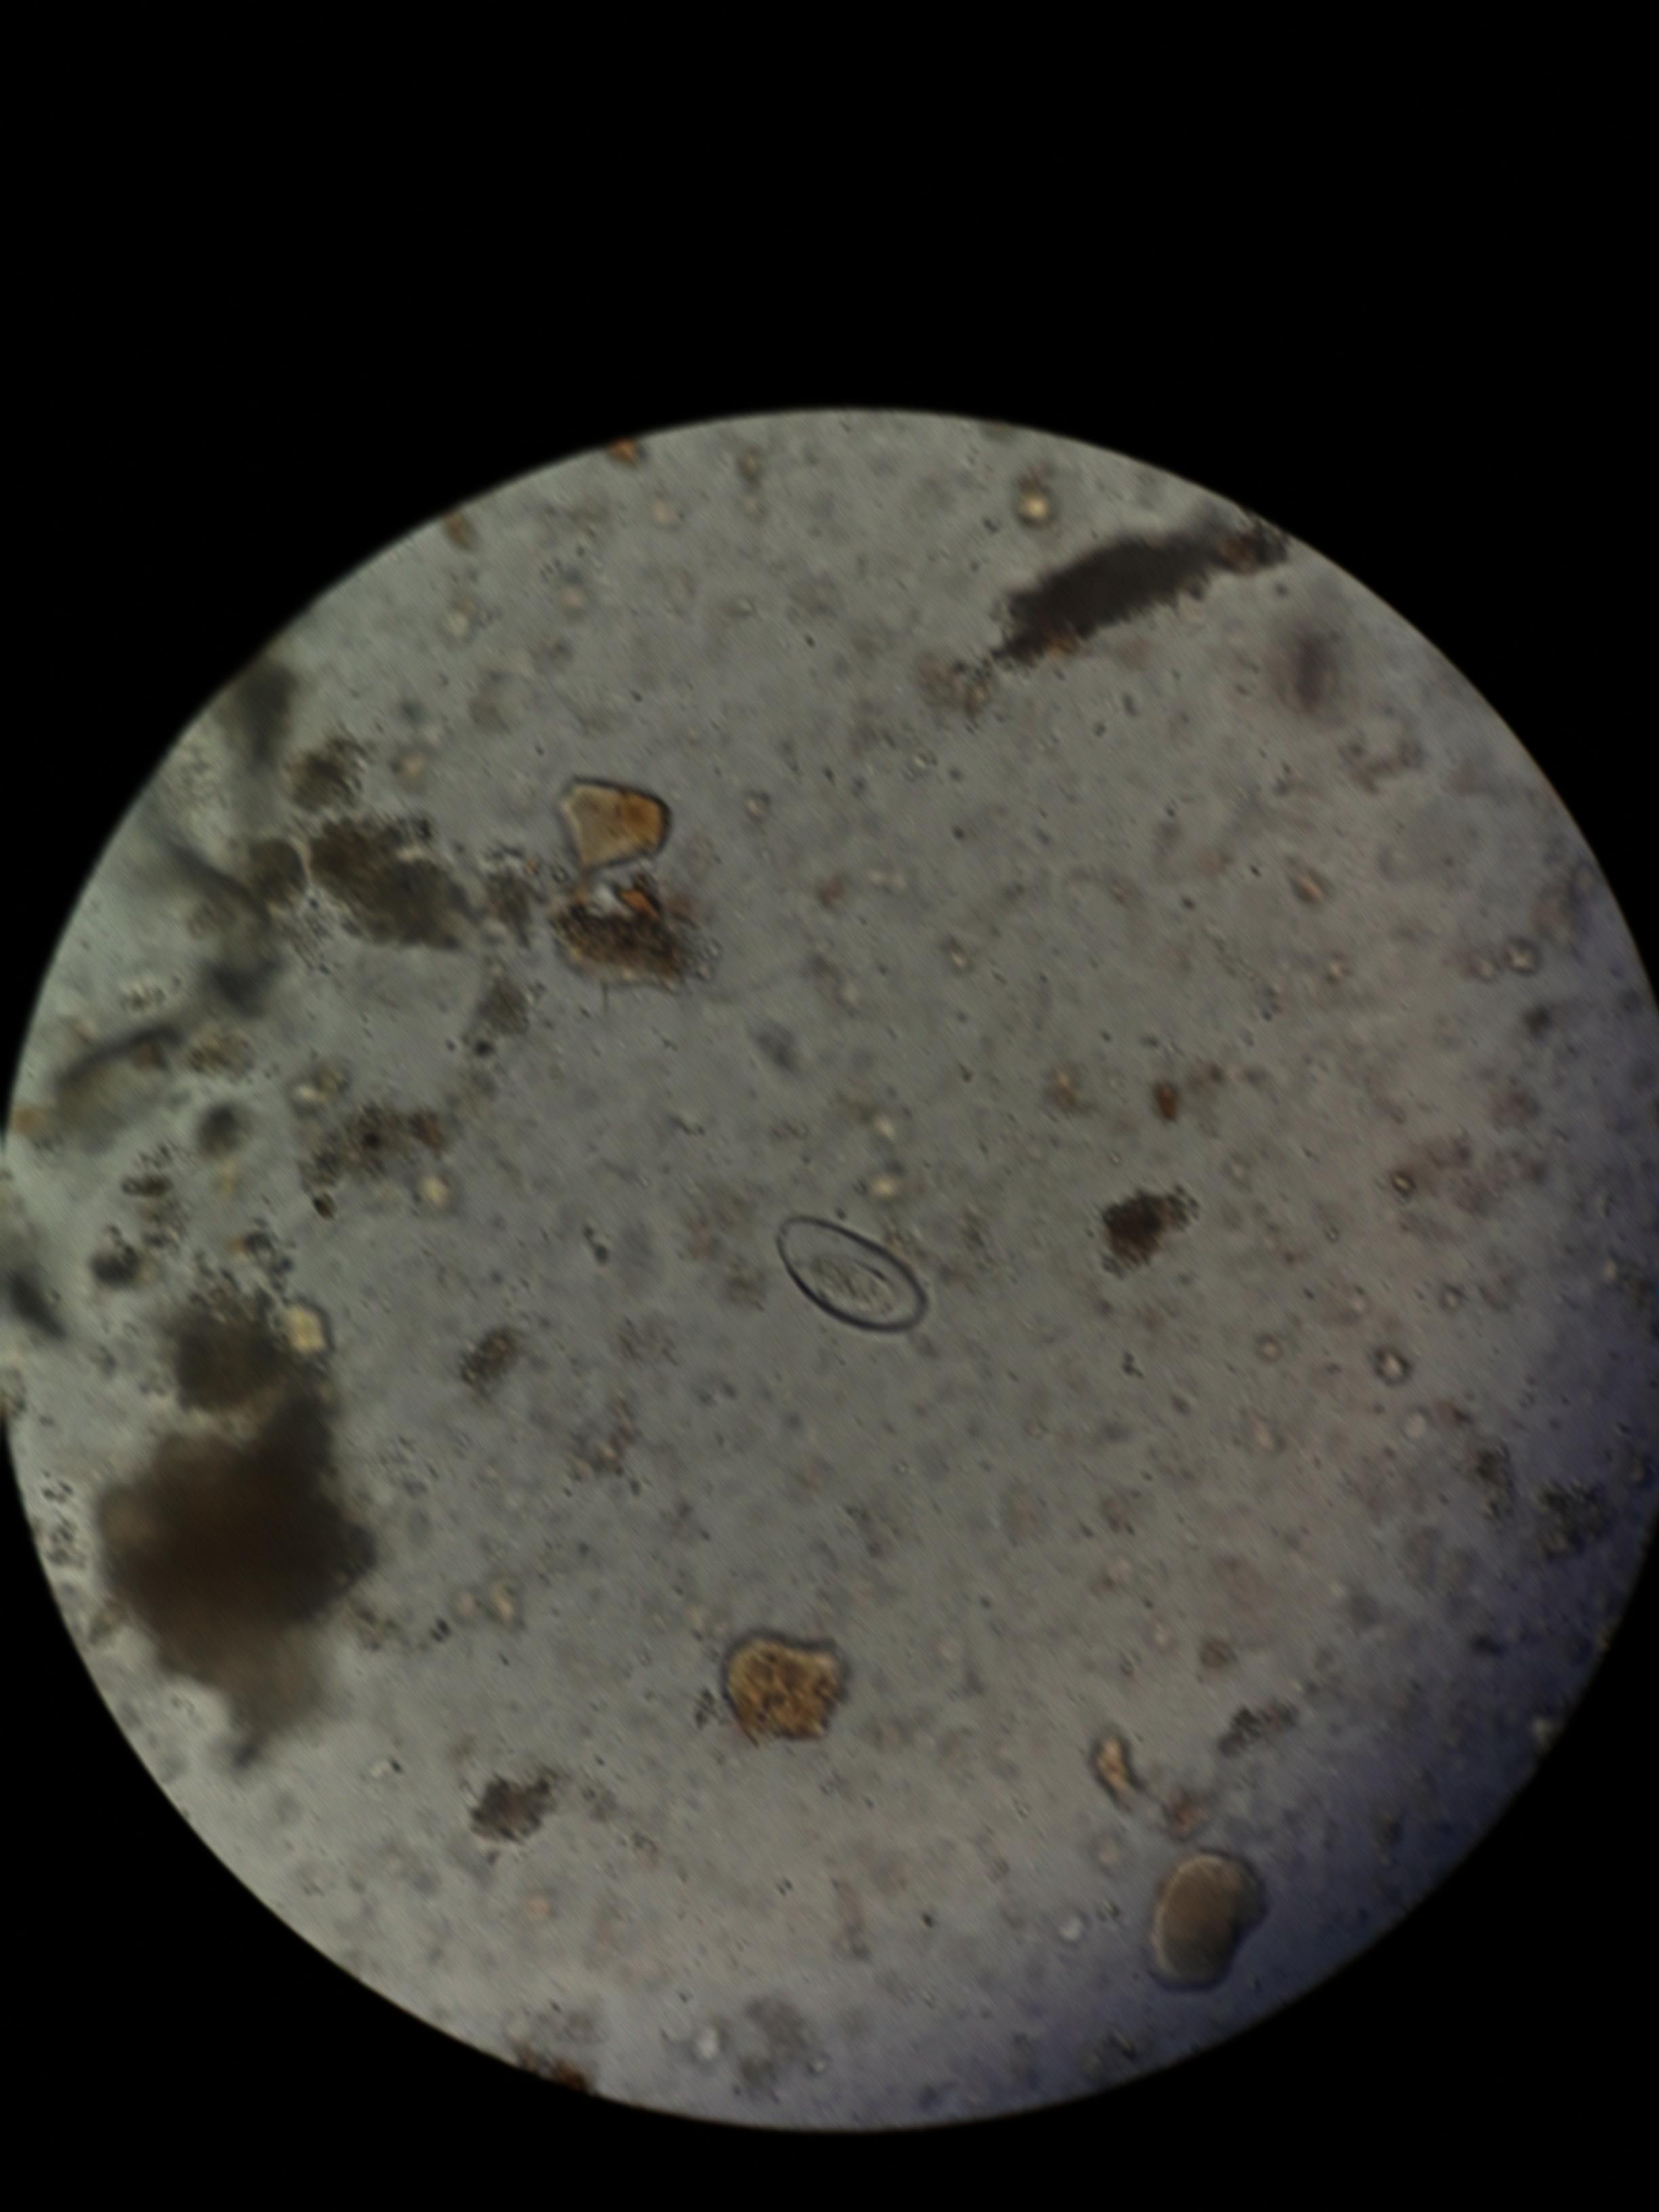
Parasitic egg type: Enterobius vermicularis